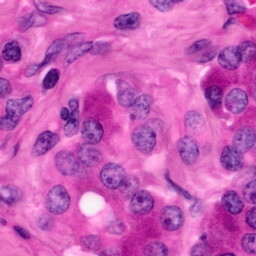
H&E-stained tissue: Pancreatic